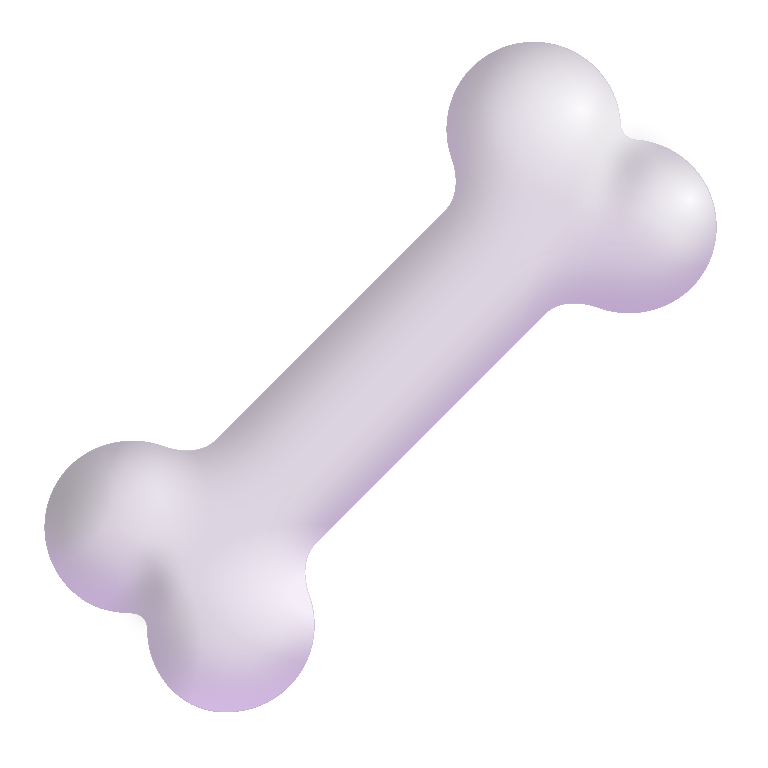
bone color